Interaction volume radius: 5 \u00c5
Interaction volume height: 35 \u00c5
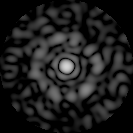
Disorder parameter: 0.8287